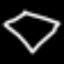
Label: diamond